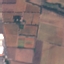
Label: PermanentCrop